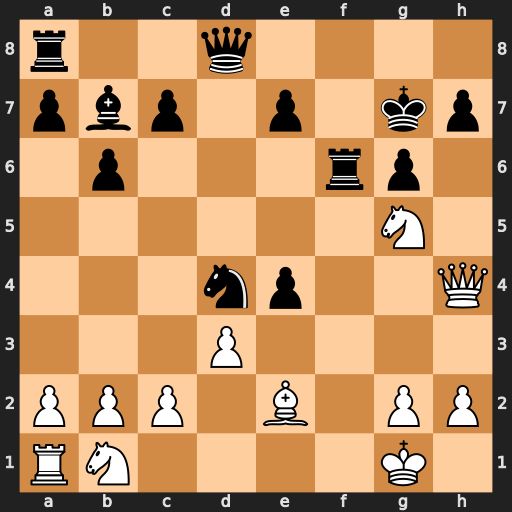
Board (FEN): r2q4/pbp1p1kp/1p3rp1/6N1/3np2Q/3P4/PPP1B1PP/RN4K1
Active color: w
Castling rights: -
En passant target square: -
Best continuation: Qxh7+ Kf8 Qh8#